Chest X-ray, AP view. Patient: 28 years old, sex M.
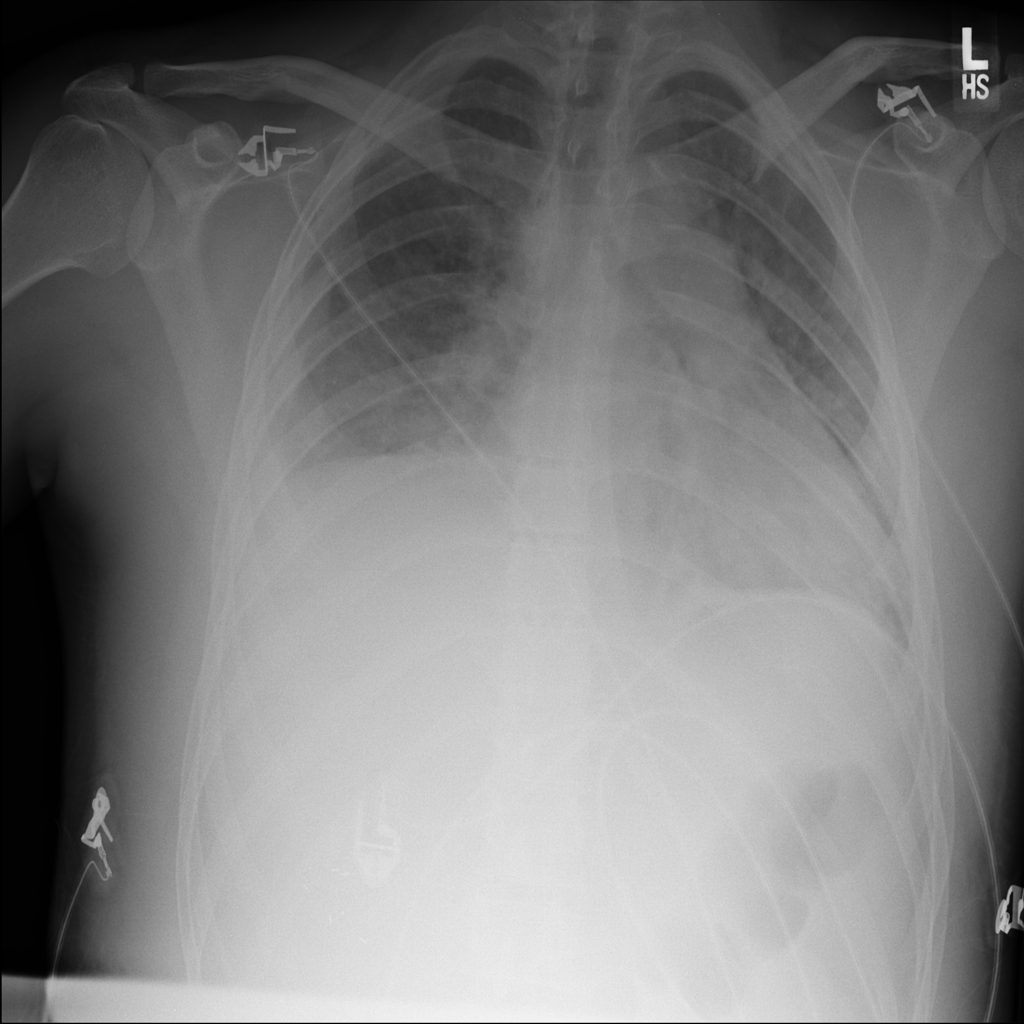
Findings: Effusion, Infiltration